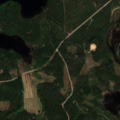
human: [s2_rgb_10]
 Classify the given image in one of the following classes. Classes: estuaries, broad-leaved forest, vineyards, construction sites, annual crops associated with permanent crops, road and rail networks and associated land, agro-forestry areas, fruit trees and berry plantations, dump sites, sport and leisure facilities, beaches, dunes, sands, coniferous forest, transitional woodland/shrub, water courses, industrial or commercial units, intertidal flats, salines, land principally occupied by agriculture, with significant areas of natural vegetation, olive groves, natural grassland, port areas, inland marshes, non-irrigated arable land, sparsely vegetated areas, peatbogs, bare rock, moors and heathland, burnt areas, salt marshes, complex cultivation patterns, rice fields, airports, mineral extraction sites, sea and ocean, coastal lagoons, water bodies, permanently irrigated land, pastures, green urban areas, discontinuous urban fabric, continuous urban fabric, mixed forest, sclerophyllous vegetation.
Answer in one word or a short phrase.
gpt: coniferous forest, transitional woodland/shrub, water bodies